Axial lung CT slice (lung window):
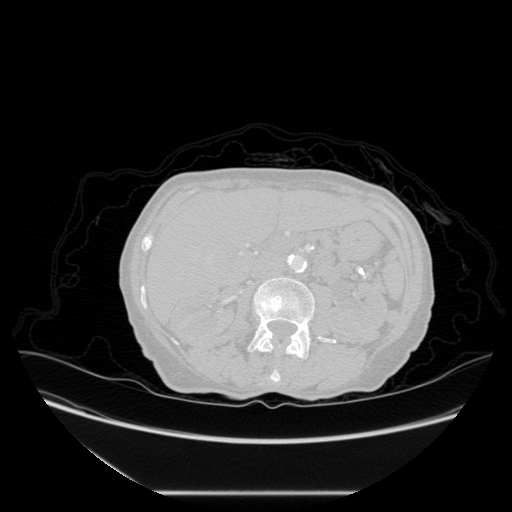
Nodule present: no